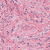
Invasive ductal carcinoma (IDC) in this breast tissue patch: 1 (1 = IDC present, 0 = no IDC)